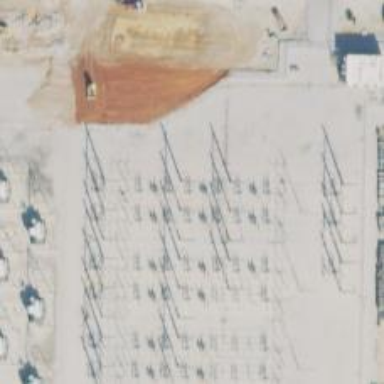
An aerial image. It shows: Switch for power supply.